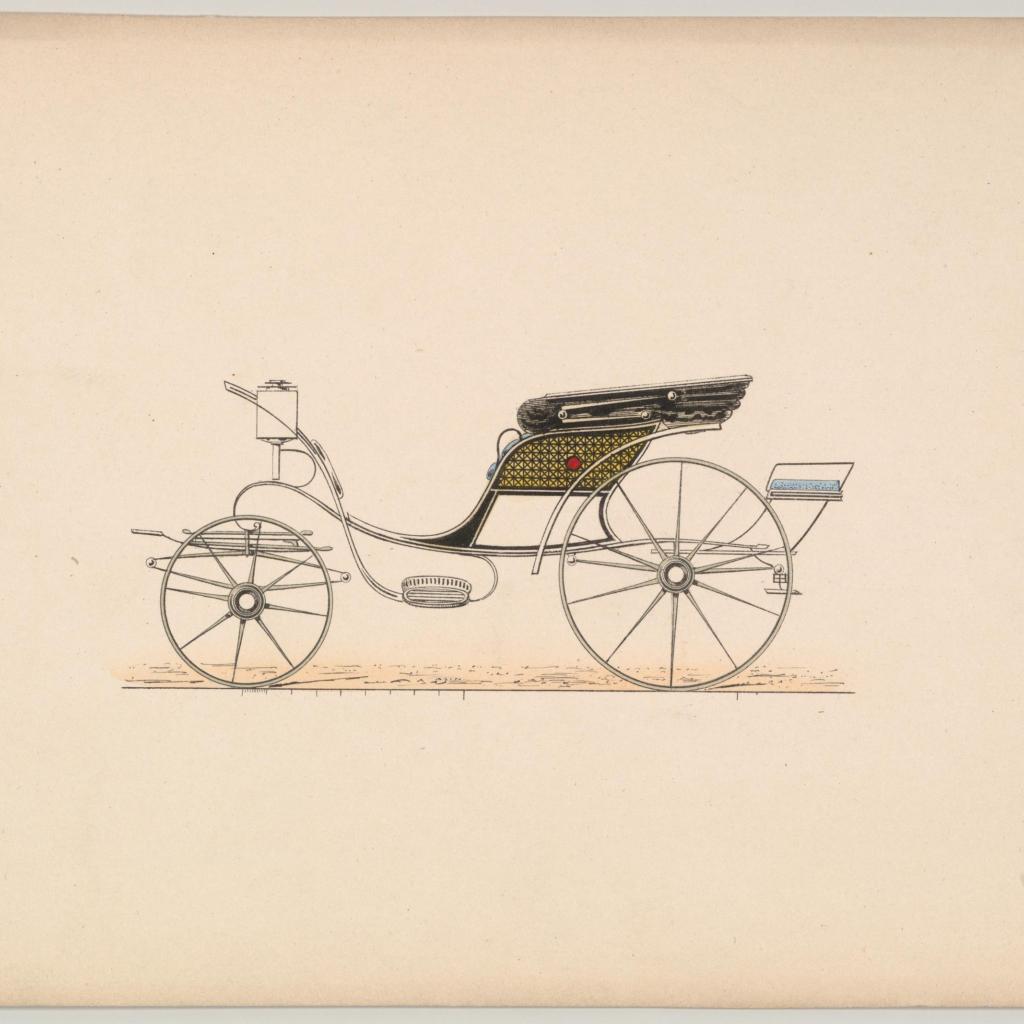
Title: Peters Phaeton (unnumbered)
Object type: Print
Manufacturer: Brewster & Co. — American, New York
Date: ca. 1870
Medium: Colored lithograph with gum arabic
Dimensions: sheet: 6 5/16 x 8 3/4 in. (16 x 22.2 cm)
Classification: Prints
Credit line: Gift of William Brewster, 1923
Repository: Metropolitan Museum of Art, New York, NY